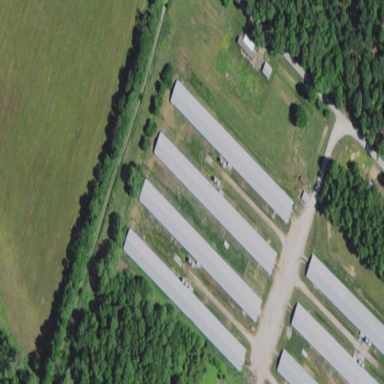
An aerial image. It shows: Farm auxiliary building.